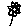
Label: flower